Aerial crown-view tile of a tropical tree (Barro Colorado Island, Panama), acquired 20240918:
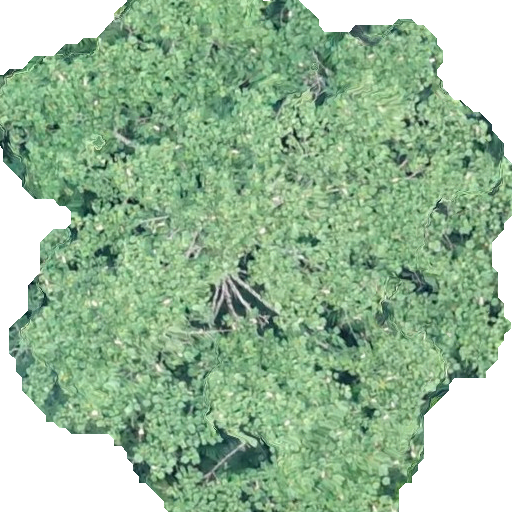
Species: Ochroma pyramidale
GBIF accepted scientific name: Ochroma pyramidale
Crown area: 352.375 m²